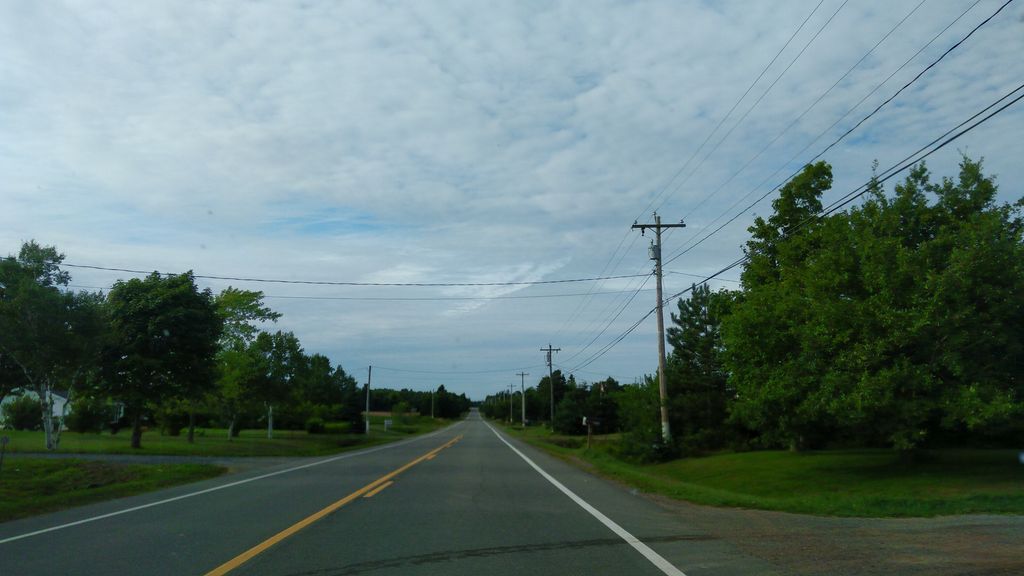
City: charlottetown